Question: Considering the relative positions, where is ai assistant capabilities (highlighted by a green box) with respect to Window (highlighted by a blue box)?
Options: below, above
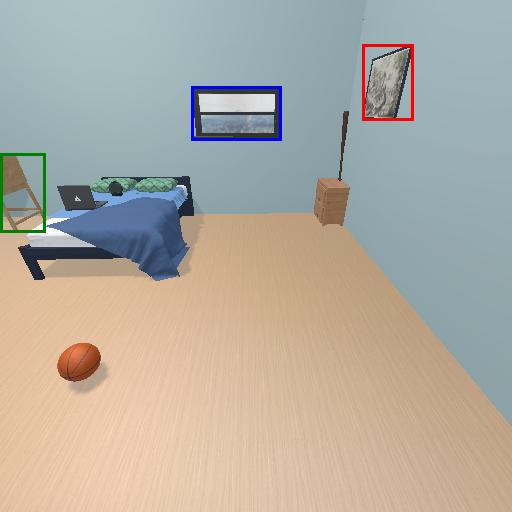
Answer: below